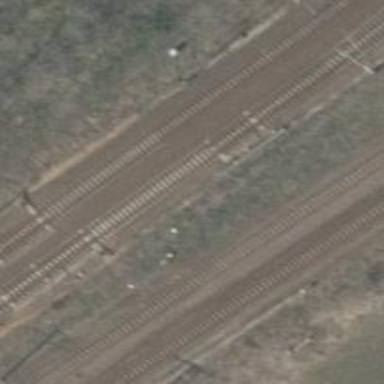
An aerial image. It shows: Railway switch.